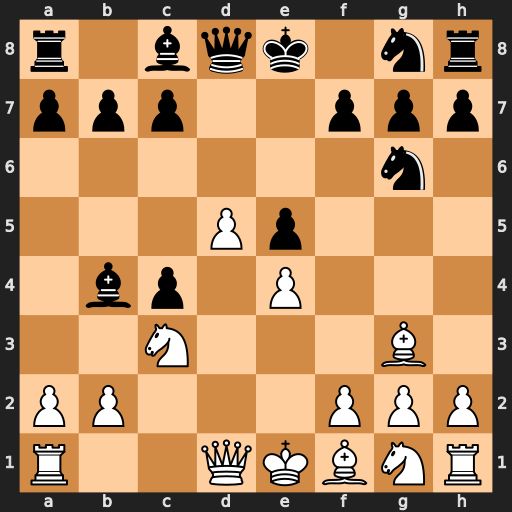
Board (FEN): r1bqk1nr/ppp2ppp/6n1/3Pp3/1bp1P3/2N3B1/PP3PPP/R2QKBNR
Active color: w
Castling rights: KQkq
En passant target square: -
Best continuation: Qa4+ c6 Qxb4